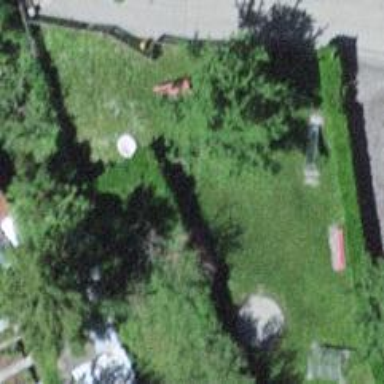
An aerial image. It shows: Red bench.